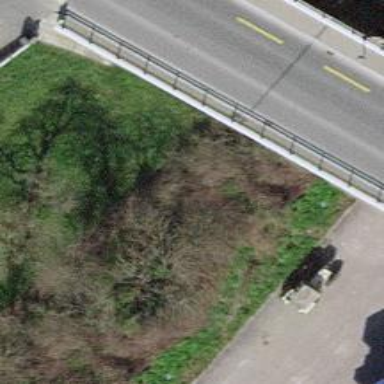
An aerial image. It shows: Road with steps.